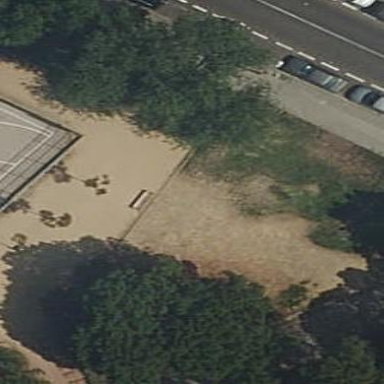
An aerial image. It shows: Garden with kerb border.